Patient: sex M, age 46
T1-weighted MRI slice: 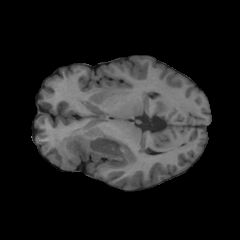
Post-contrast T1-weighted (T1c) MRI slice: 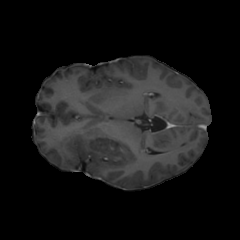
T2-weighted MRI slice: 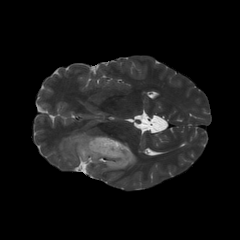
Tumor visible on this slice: yes
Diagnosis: Oligodendroglioma, IDH-mutant, 1p/19q-codeleted
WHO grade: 2